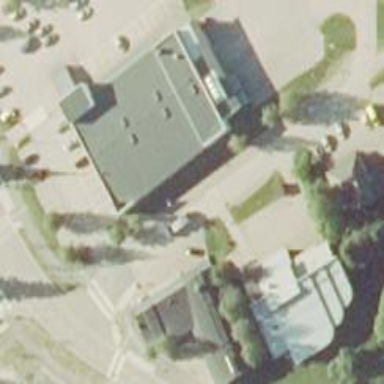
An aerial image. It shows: Supermarket building.